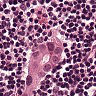
Metastatic tissue present: yes